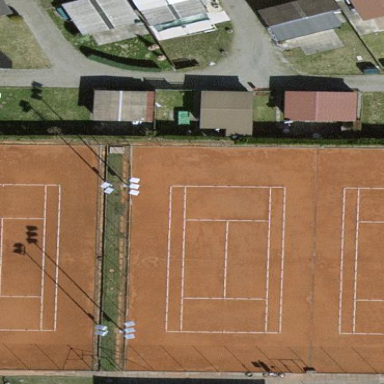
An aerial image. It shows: Tennis court on pitch designated for leisure land.